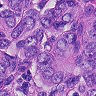
Metastatic tissue present: yes